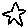
Label: star